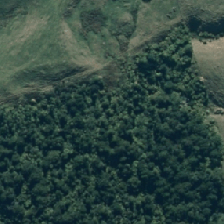
Land cover: indigenous_forest